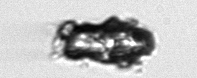
Label: Delphineis